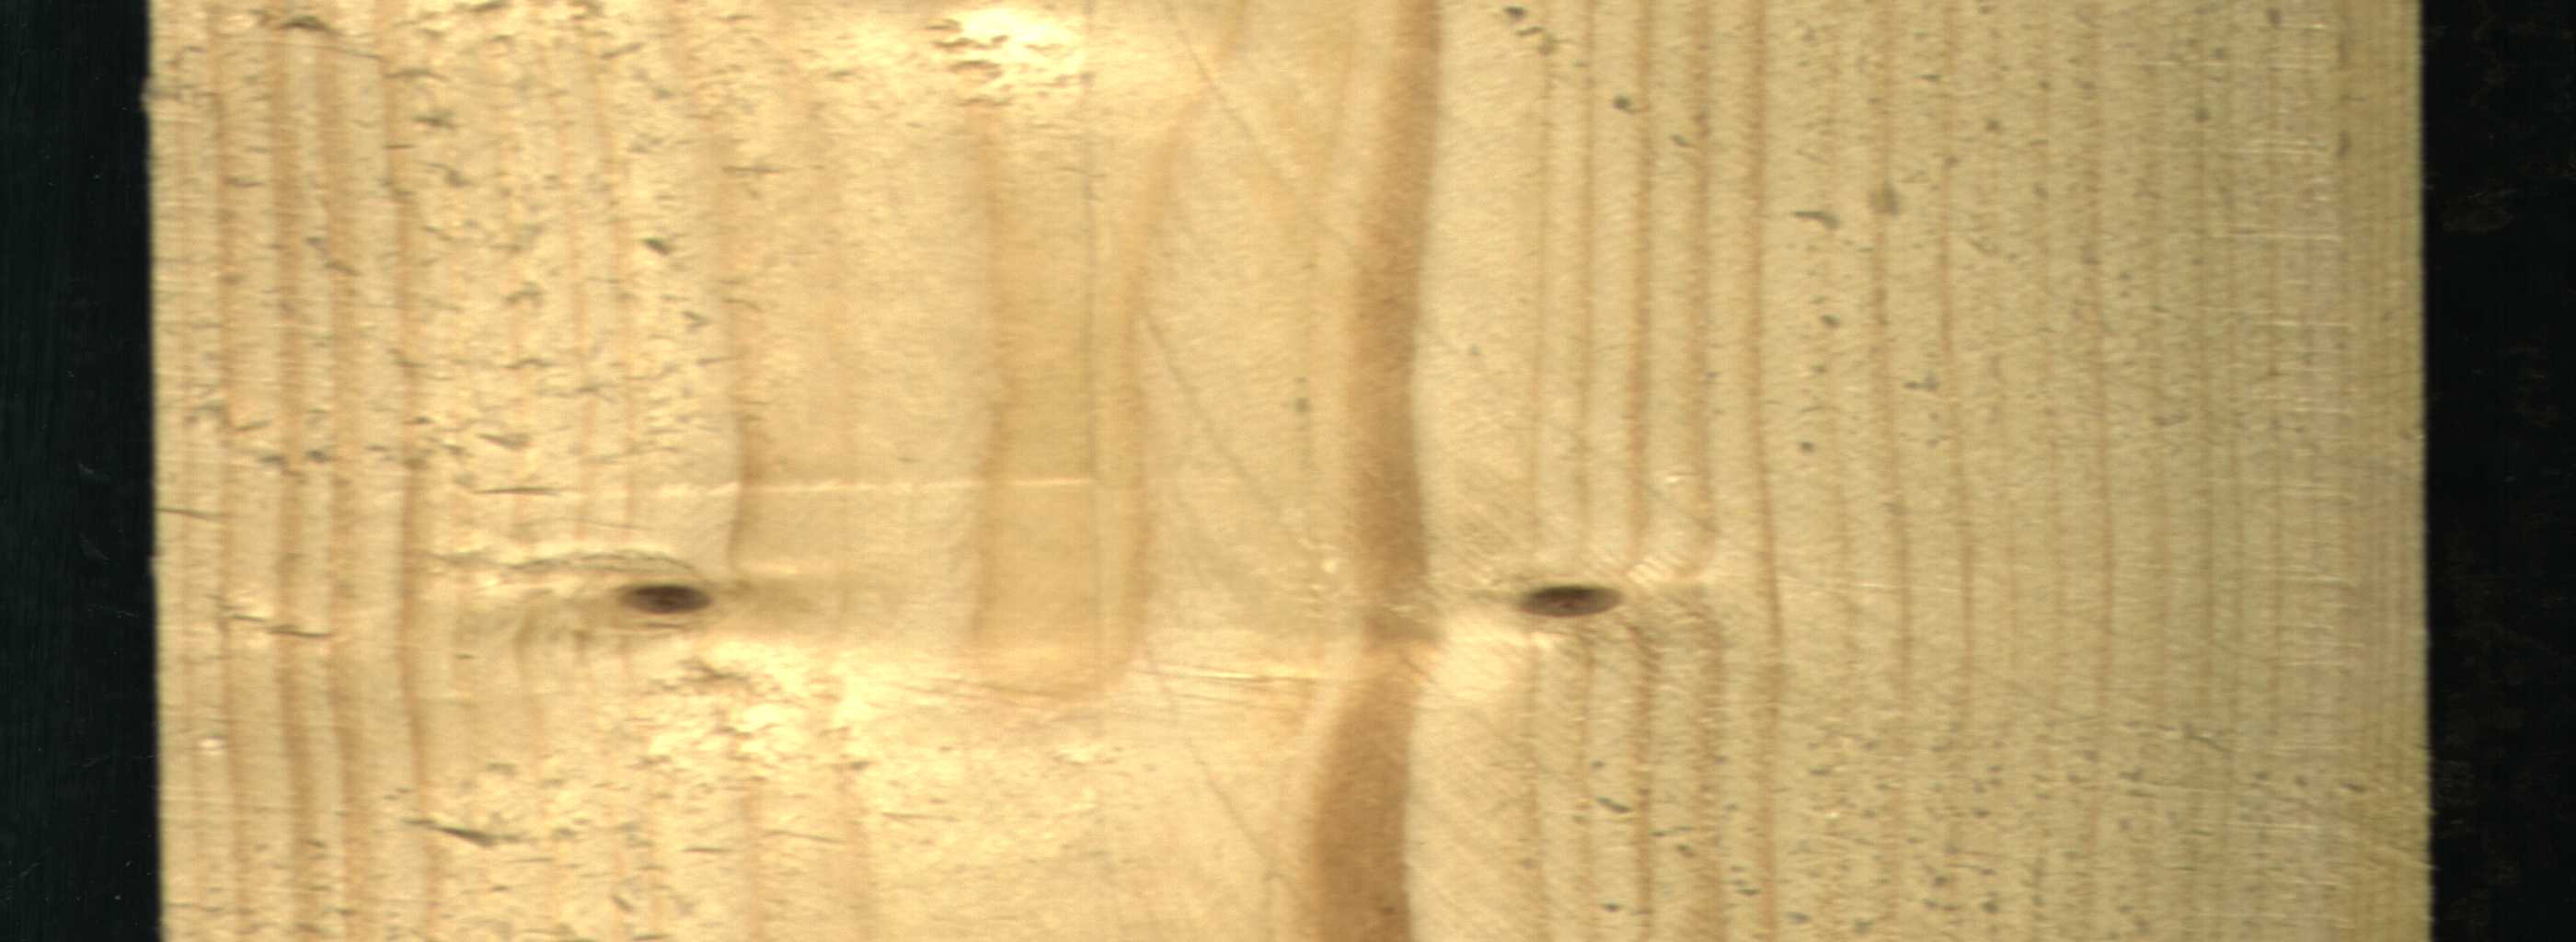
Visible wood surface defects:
Quartzity
Live_Knot
Live_Knot